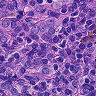
Metastatic tissue present: yes